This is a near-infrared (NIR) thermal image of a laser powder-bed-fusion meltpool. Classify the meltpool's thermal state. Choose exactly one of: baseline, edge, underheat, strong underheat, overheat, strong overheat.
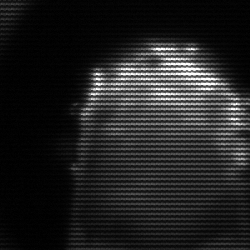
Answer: strong underheat